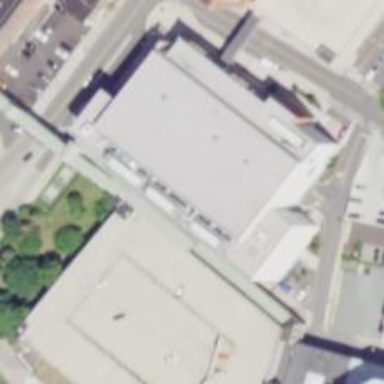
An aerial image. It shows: Conference center building.